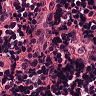
Metastatic tissue present: no